Question: Please refer to <URL>. While scrolling down, the table cells appear in the rounded corners. How do I hide that?
## Explanation
I have a table of data that when scrolled headers stay fixed, but data scrolls (using javascript).
The problem is that my headers have rounded corners and when my table gets scrolled cells appear in the rounded corner area as seen on the image below.
### What should I do to avoid this?

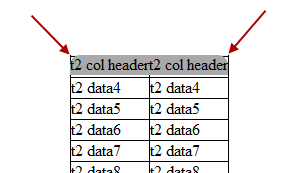
Answer: Match the background behind the elements to the body background:
'''
thead tr { background: #fff; }
'''
<URL>